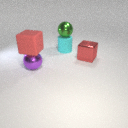
large red metal cube in front of large cyan rubber cylinder